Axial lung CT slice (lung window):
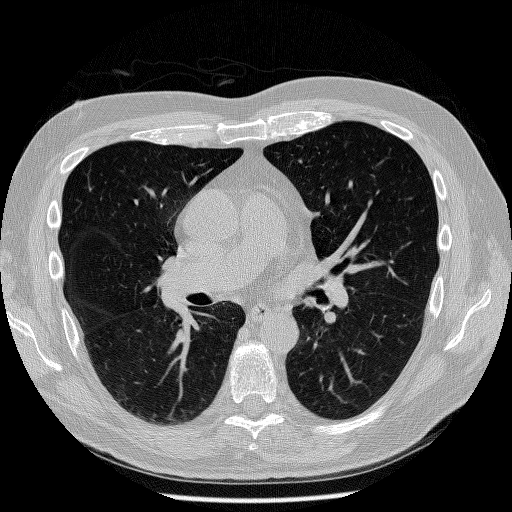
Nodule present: no